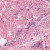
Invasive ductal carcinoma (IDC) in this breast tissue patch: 0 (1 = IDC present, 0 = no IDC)